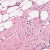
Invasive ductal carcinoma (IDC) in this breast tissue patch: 0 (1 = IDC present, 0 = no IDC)